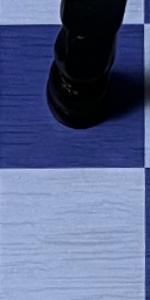
Label: Empty